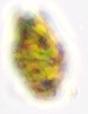
Label: Akashiwo